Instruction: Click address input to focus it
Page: traveler
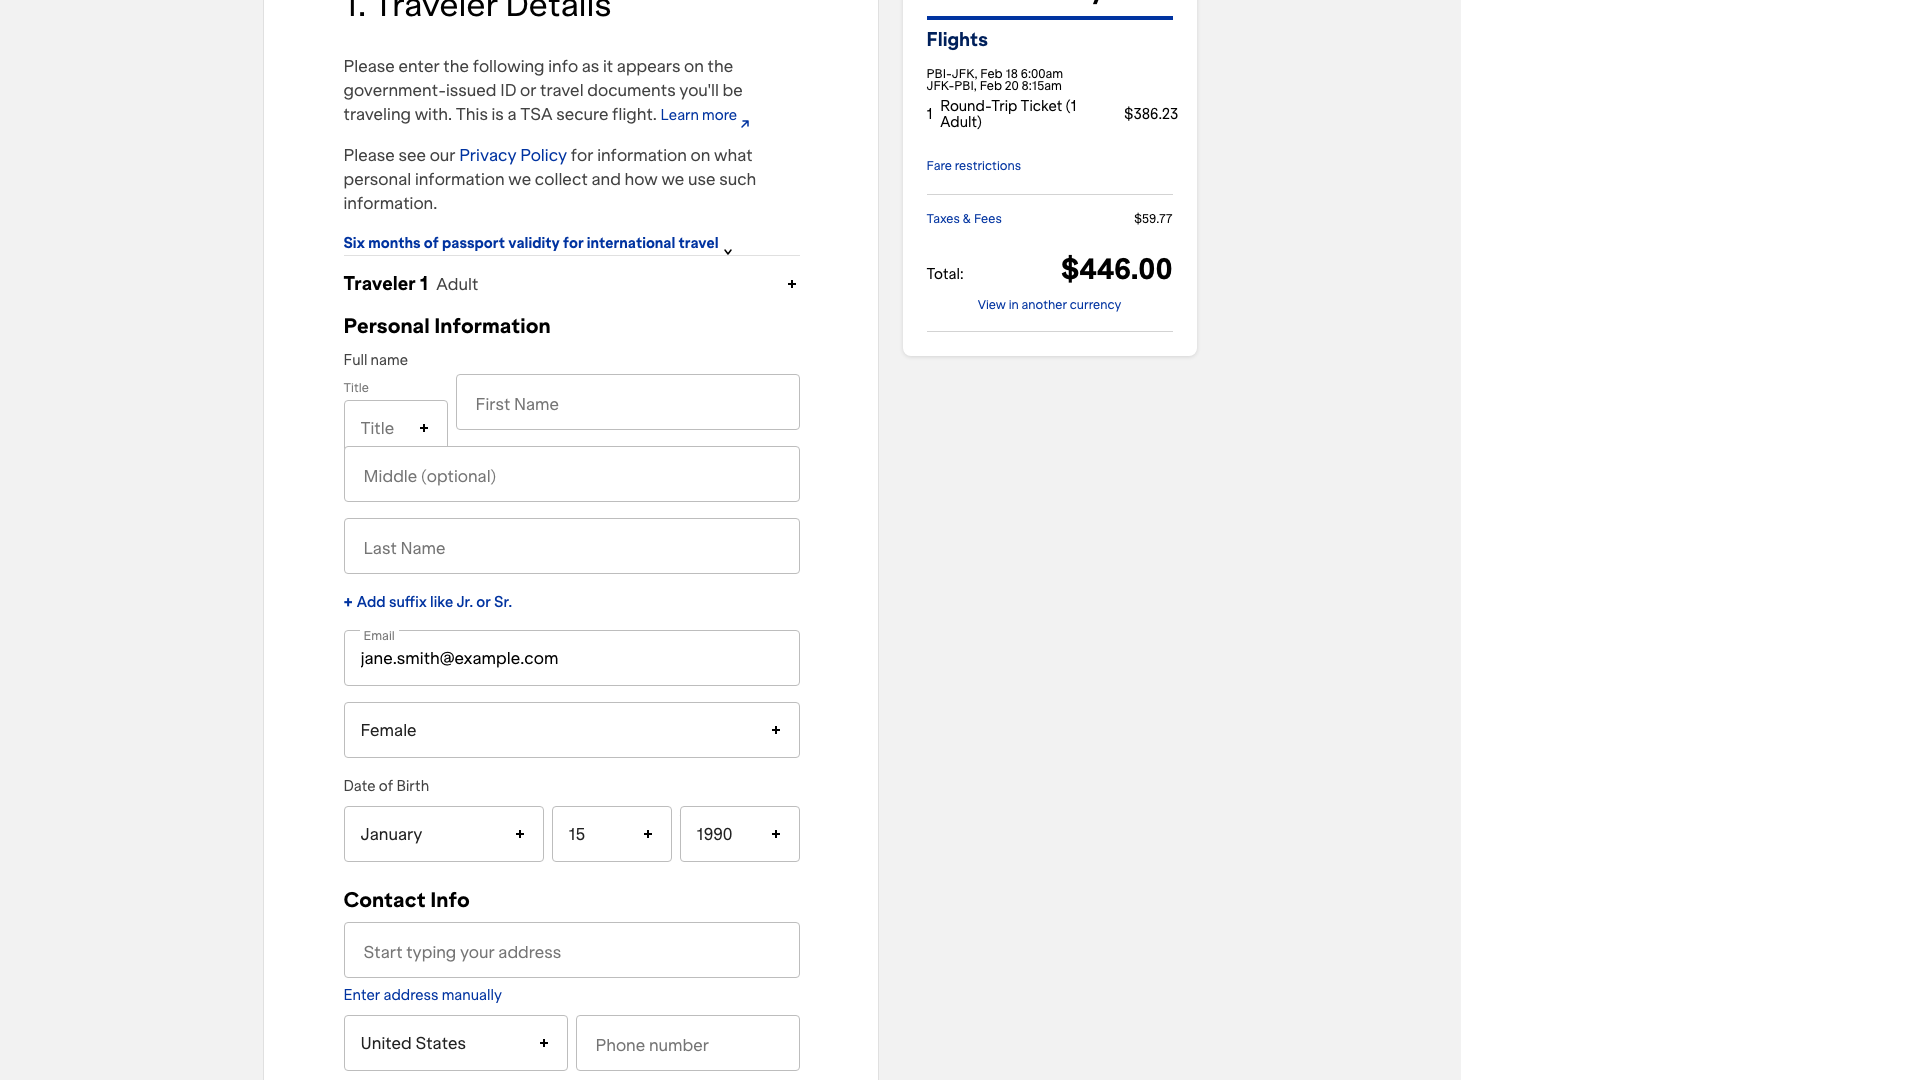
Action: click